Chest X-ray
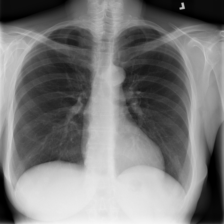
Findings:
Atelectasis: negative
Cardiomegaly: negative
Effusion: negative
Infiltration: negative
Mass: negative
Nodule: negative
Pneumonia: negative
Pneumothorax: negative
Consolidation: negative
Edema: negative
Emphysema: negative
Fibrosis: negative
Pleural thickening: negative
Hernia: negative